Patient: sex M, age 63
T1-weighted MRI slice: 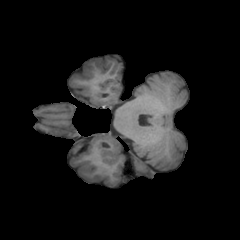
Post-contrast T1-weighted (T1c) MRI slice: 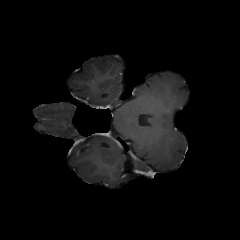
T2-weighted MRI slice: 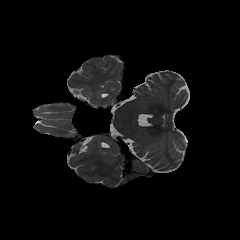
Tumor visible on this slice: no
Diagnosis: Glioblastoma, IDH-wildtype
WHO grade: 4